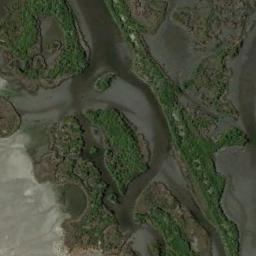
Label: wetland